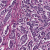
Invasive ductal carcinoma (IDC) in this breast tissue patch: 1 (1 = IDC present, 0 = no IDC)